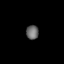
Tissue: lung
Cell type: Epithelial cells
Senescence score: 0.2088
Nuclear area (px): 169
Mean DAPI intensity: 107.041